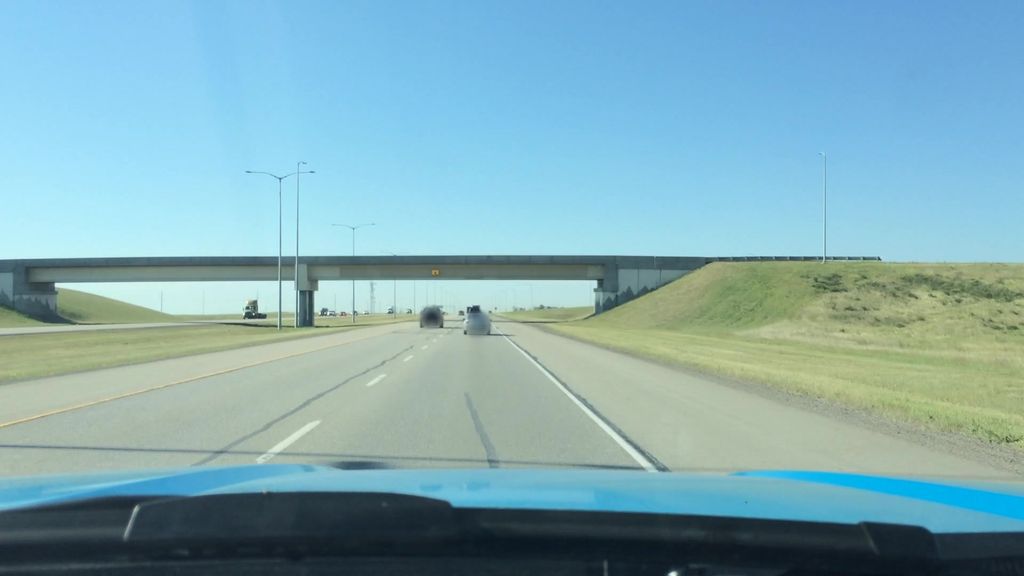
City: calgary